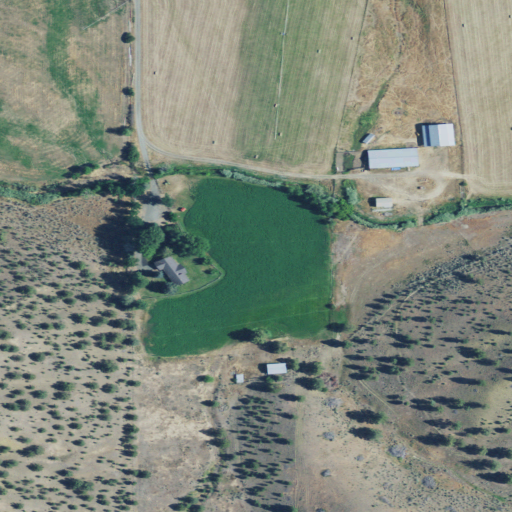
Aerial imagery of valley in Oregon named Angel Gulch containing herbaceous wetlands, shrub, grassland, open development, and low intensity development